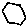
Label: hexagon